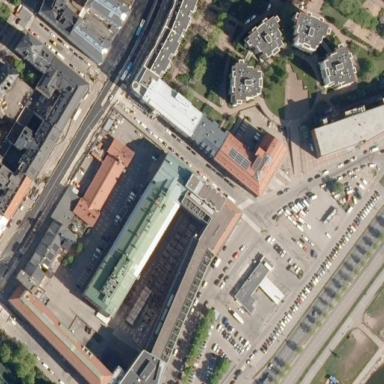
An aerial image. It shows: Office building.